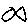
Label: fish